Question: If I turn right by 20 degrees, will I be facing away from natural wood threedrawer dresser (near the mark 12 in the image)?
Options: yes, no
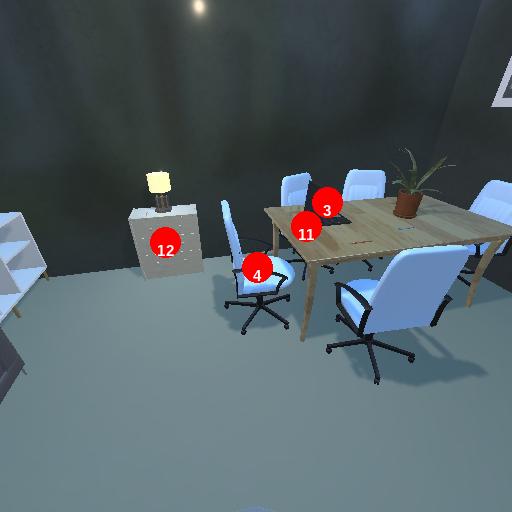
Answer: yes